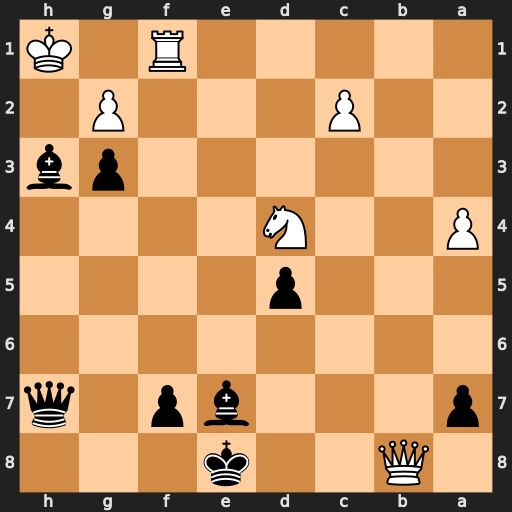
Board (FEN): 1Q2k3/p3bp1q/8/3p4/P2N4/6pb/2P3P1/5R1K
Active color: b
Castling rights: -
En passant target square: -
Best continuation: Bc8+ Kg1 Qh2#